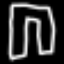
Label: pants